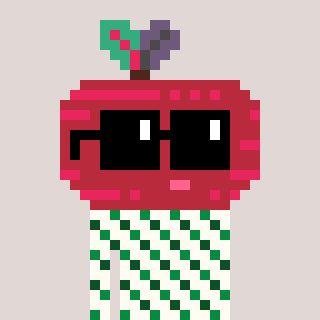
a pixel art character with square black sunglasses, a beet-shaped head and a grayscale-colored body on a warm background